Interaction volume radius: 5 \u00c5
Interaction volume height: 10 \u00c5
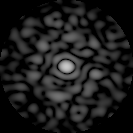
Disorder parameter: 0.8896